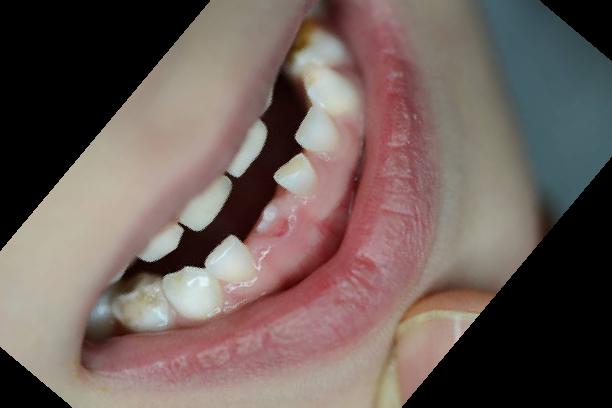
Condition: hypodontia